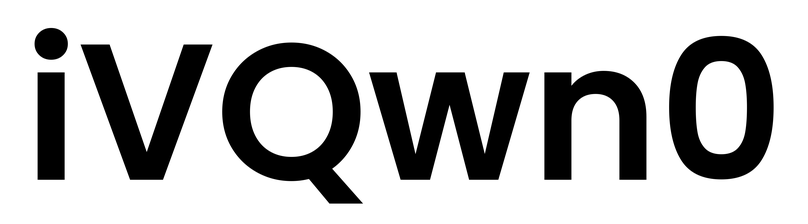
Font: Poppins-SemiBold